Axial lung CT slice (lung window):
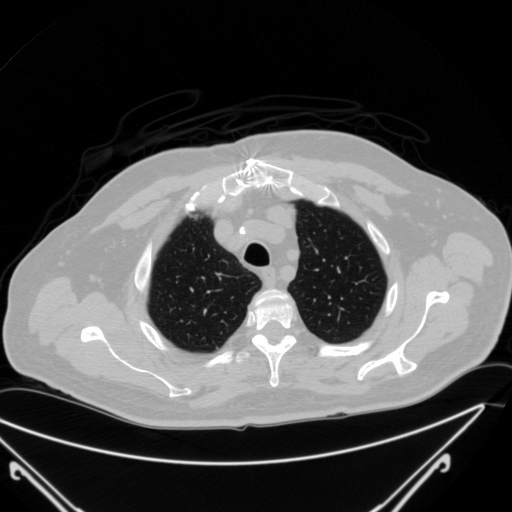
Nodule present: no